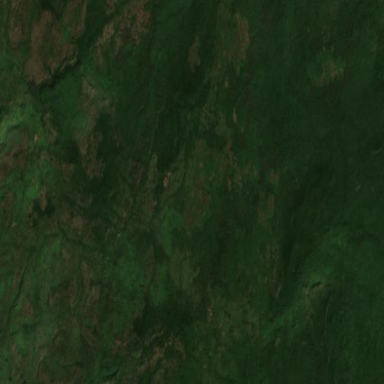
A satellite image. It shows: Farmland with coffee crops.